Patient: sex M, age 47
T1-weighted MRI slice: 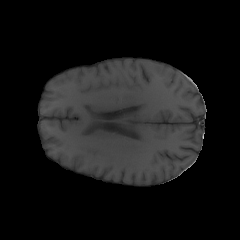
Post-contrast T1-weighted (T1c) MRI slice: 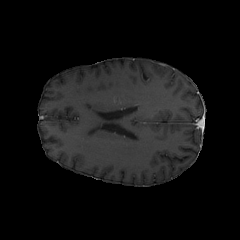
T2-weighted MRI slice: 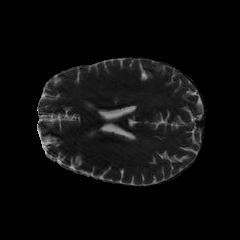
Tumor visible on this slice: no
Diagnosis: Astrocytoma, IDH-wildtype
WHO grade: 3